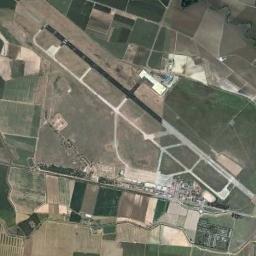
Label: airport